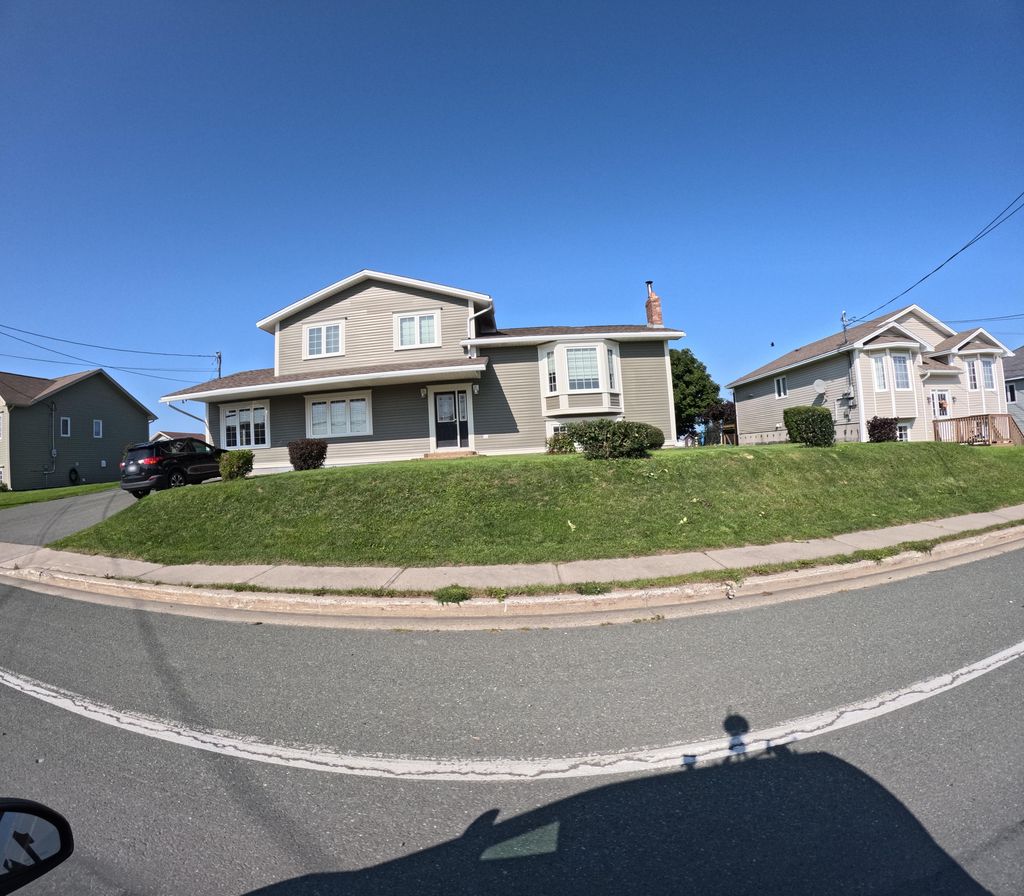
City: st_johns